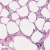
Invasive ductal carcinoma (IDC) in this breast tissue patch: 0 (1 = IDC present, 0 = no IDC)